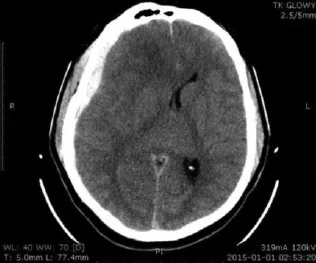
Head CT scan January 1st, 2015.
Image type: radiology (ct)